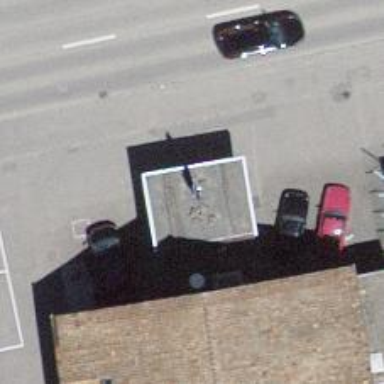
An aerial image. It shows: Fuel station.